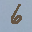
Label: 6